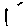
Label: line